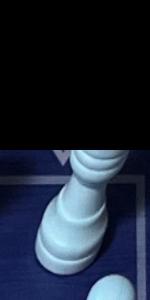
Label: Rook_White